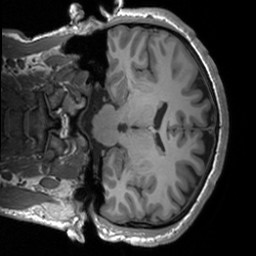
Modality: T1w
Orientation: coronal
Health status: healthy
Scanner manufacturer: siemens
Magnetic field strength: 3 T
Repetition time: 1.9 s
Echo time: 0.00226 s